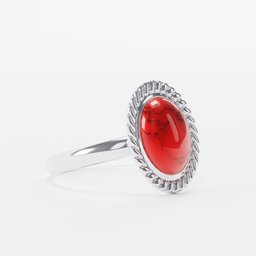
Label: decoration